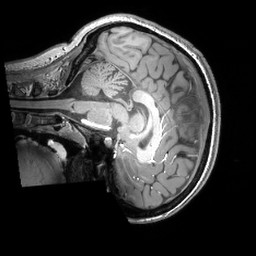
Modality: T1w
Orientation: sagittal
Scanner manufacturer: philips
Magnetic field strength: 7 T
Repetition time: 0.008 s
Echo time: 0.001974 s